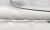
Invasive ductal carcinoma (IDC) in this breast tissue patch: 0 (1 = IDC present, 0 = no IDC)